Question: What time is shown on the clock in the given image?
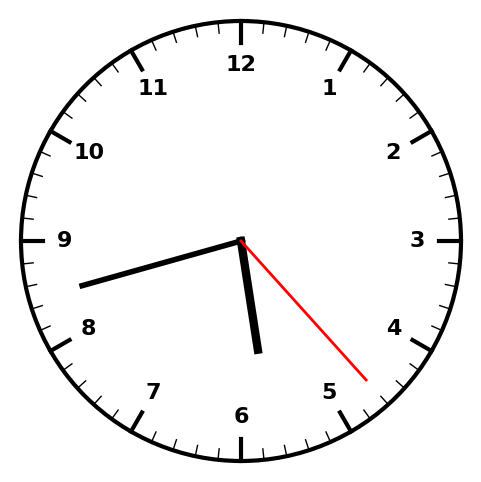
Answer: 05:42:23